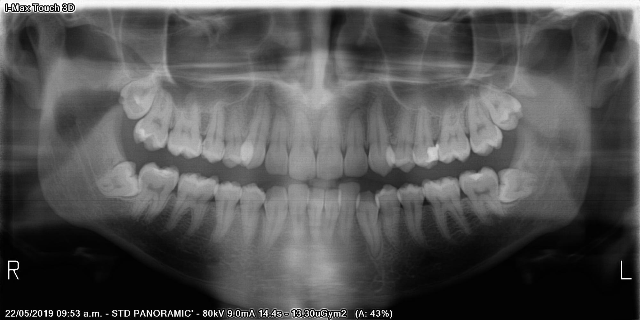
adult